Question: I'm doing an Android project with Firestore database in it.
I'm having trouble trying to delete a subcollection map at it, can anyone help?
Image of the subcollection

I want to delete this whole red block. This is my method:
'''
FirebaseFirestore db = FirebaseFirestore.getInstance();
db.collection("roteiros").document(collectionId)
.collection("eventos").document(subcollectionId)
.delete()
.addOnSuccessListener(successListener)
.addOnCompleteListener(completeListener)
.addOnFailureListener(failureListener);
'''
This method is returning with success, but don't actually delete the doc.
I've already allowed all permissions in the database rules and tested on the simulator with the document path.
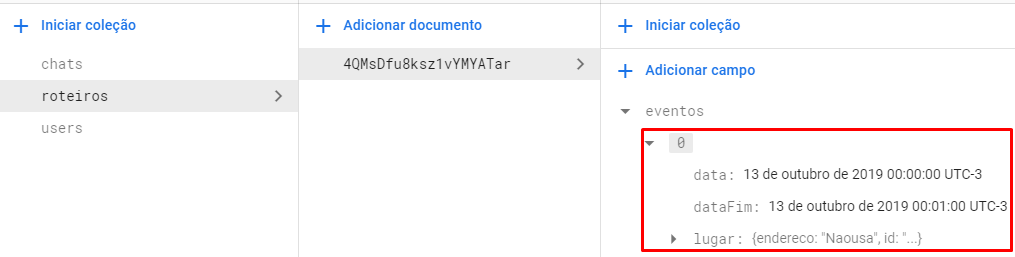
Answer: You can use the FieldValue.delete()
'''
FirebaseFirestore db = FirebaseFirestore.getInstance();
db.collection("roteiros").document(collectionId)
.collection("eventos").document(subcollectionId)
.update("eventos", FieldValue.delete());
'''
NOTE: You cant delete a specific index in an array. you can only delete the whole array and recreate it with another set of data.